Question: I want to inject class A into class B through the constructor.

'''
@Component
public class A {
}
'''
'''
import lombok.RequiredArgsConstructor;
import org.junit.jupiter.api.Test;
import org.springframework.boot.test.context.SpringBootTest;
@SpringBootTest
@RequiredArgsConstructor
public class B {
private final A a;
@Test
public void testB() {
System.out.println("testB");
}
}
'''
But the following error is thrown when I run the test.
'''
org.junit.jupiter.api.extension.ParameterResolutionException: No ParameterResolver registered for parameter [final com.wen.h2.A a] in constructor [public com.wen.h2.B(com.wen.h2.A)].
at org.junit.jupiter.engine.execution.ExecutableInvoker.resolveParameter(ExecutableInvoker.java:200)
at org.junit.jupiter.engine.execution.ExecutableInvoker.resolveParameters(ExecutableInvoker.java:183)
at org.junit.jupiter.engine.execution.ExecutableInvoker.invoke(ExecutableInvoker.java:74)
at org.junit.jupiter.engine.descriptor.ClassBasedTestDescriptor.invokeTestClassConstructor(ClassBasedTestDescriptor.java:342)
at org.junit.jupiter.engine.descriptor.ClassBasedTestDescriptor.instantiateTestClass(ClassBasedTestDescriptor.java:289)
at org.junit.jupiter.engine.descriptor.ClassTestDescriptor.instantiateTestClass(ClassTestDescriptor.java:79)
at org.junit.jupiter.engine.descriptor.ClassBasedTestDescriptor.instantiateAndPostProcessTestInstance(ClassBasedTestDescriptor.java:267)
at org.junit.jupiter.engine.descriptor.ClassBasedTestDescriptor.lambda$testInstancesProvider$2(ClassBasedTestDescriptor.java:259)
at java.util.Optional.orElseGet(Optional.java:267)
at org.junit.jupiter.engine.descriptor.ClassBasedTestDescriptor.lambda$testInstancesProvider$3(ClassBasedTestDescriptor.java:258)
at org.junit.jupiter.engine.execution.TestInstancesProvider.getTestInstances(TestInstancesProvider.java:31)
at org.junit.jupiter.engine.descriptor.TestMethodTestDescriptor.lambda$prepare$0(TestMethodTestDescriptor.java:101)
at org.junit.platform.engine.support.hierarchical.ThrowableCollector.execute(ThrowableCollector.java:73)
at org.junit.jupiter.engine.descriptor.TestMethodTestDescriptor.prepare(TestMethodTestDescriptor.java:100)
at org.junit.jupiter.engine.descriptor.TestMethodTestDescriptor.prepare(TestMethodTestDescriptor.java:65)
at org.junit.platform.engine.support.hierarchical.NodeTestTask.lambda$prepare$1(NodeTestTask.java:111)
at org.junit.platform.engine.support.hierarchical.ThrowableCollector.execute(ThrowableCollector.java:73)
at org.junit.platform.engine.support.hierarchical.NodeTestTask.prepare(NodeTestTask.java:111)
at org.junit.platform.engine.support.hierarchical.NodeTestTask.execute(NodeTestTask.java:79)
at java.util.ArrayList.forEach(ArrayList.java:1259)
at org.junit.platform.engine.support.hierarchical.SameThreadHierarchicalTestExecutorService.invokeAll(SameThreadHierarchicalTestExecutorService.java:38)
at org.junit.platform.engine.support.hierarchical.NodeTestTask.lambda$executeRecursively$5(NodeTestTask.java:143)
at org.junit.platform.engine.support.hierarchical.ThrowableCollector.execute(ThrowableCollector.java:73)
at org.junit.platform.engine.support.hierarchical.NodeTestTask.lambda$executeRecursively$7(NodeTestTask.java:129)
at org.junit.platform.engine.support.hierarchical.Node.around(Node.java:137)
at org.junit.platform.engine.support.hierarchical.NodeTestTask.lambda$executeRecursively$8(NodeTestTask.java:127)
at org.junit.platform.engine.support.hierarchical.ThrowableCollector.execute(ThrowableCollector.java:73)
at org.junit.platform.engine.support.hierarchical.NodeTestTask.executeRecursively(NodeTestTask.java:126)
at org.junit.platform.engine.support.hierarchical.NodeTestTask.execute(NodeTestTask.java:84)
at java.util.ArrayList.forEach(ArrayList.java:1259)
at org.junit.platform.engine.support.hierarchical.SameThreadHierarchicalTestExecutorService.invokeAll(SameThreadHierarchicalTestExecutorService.java:38)
at org.junit.platform.engine.support.hierarchical.NodeTestTask.lambda$executeRecursively$5(NodeTestTask.java:143)
at org.junit.platform.engine.support.hierarchical.ThrowableCollector.execute(ThrowableCollector.java:73)
at org.junit.platform.engine.support.hierarchical.NodeTestTask.lambda$executeRecursively$7(NodeTestTask.java:129)
at org.junit.platform.engine.support.hierarchical.Node.around(Node.java:137)
at org.junit.platform.engine.support.hierarchical.NodeTestTask.lambda$executeRecursively$8(NodeTestTask.java:127)
at org.junit.platform.engine.support.hierarchical.ThrowableCollector.execute(ThrowableCollector.java:73)
at org.junit.platform.engine.support.hierarchical.NodeTestTask.executeRecursively(NodeTestTask.java:126)
at org.junit.platform.engine.support.hierarchical.NodeTestTask.execute(NodeTestTask.java:84)
at org.junit.platform.engine.support.hierarchical.SameThreadHierarchicalTestExecutorService.submit(SameThreadHierarchicalTestExecutorService.java:32)
at org.junit.platform.engine.support.hierarchical.HierarchicalTestExecutor.execute(HierarchicalTestExecutor.java:57)
at org.junit.platform.engine.support.hierarchical.HierarchicalTestEngine.execute(HierarchicalTestEngine.java:51)
at org.junit.platform.launcher.core.EngineExecutionOrchestrator.execute(EngineExecutionOrchestrator.java:108)
at org.junit.platform.launcher.core.EngineExecutionOrchestrator.execute(EngineExecutionOrchestrator.java:88)
at org.junit.platform.launcher.core.EngineExecutionOrchestrator.lambda$execute$0(EngineExecutionOrchestrator.java:54)
at org.junit.platform.launcher.core.EngineExecutionOrchestrator.withInterceptedStreams(EngineExecutionOrchestrator.java:67)
at org.junit.platform.launcher.core.EngineExecutionOrchestrator.execute(EngineExecutionOrchestrator.java:52)
at org.junit.platform.launcher.core.DefaultLauncher.execute(DefaultLauncher.java:96)
at org.junit.platform.launcher.core.DefaultLauncher.execute(DefaultLauncher.java:75)
at com.intellij.junit5.JUnit5IdeaTestRunner.startRunnerWithArgs(JUnit5IdeaTestRunner.java:71)
at com.intellij.rt.junit.IdeaTestRunner$Repeater.startRunnerWithArgs(IdeaTestRunner.java:33)
at com.intellij.rt.junit.JUnitStarter.prepareStreamsAndStart(JUnitStarter.java:221)
at com.intellij.rt.junit.JUnitStarter.main(JUnitStarter.java:54)
'''
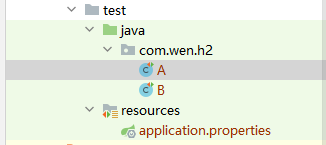
Answer: The problem is already raised in <URL>, due to difference in autowire handling between Spring and Spring integration with JUnit. Which failed to do implicit autowire on constructor without '@Autowired'.
So as a workaround, add 'onConstructor = @__(@Autowired)' to '@RequiredArgsConstructor' to annotate the generated constructor with '@Autowired'.
'''
@SpringBootTest
@RequiredArgsConstructor(onConstructor = @__(@Autowired))
public class B {
private final A a;
...
}
'''